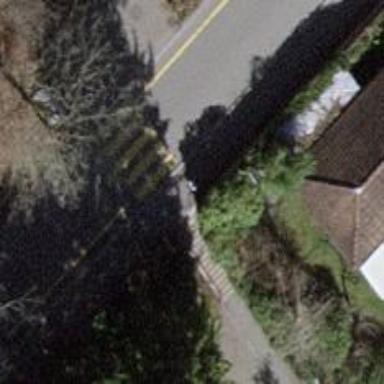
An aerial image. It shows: Asphalt steps along the road.